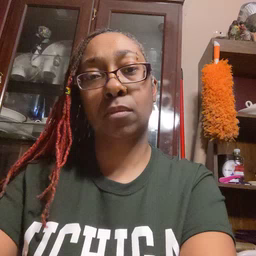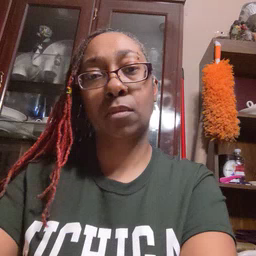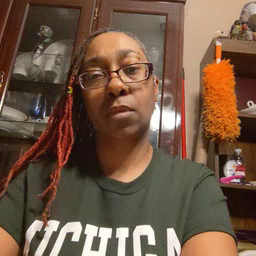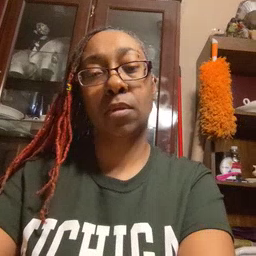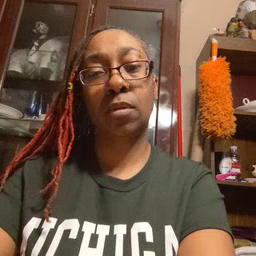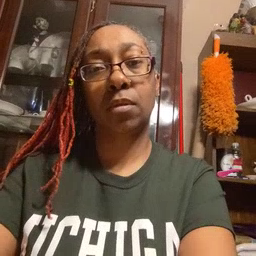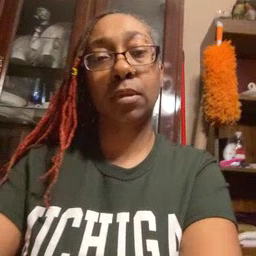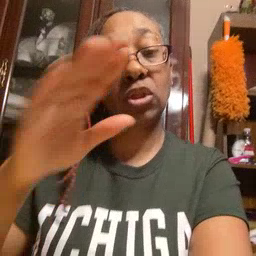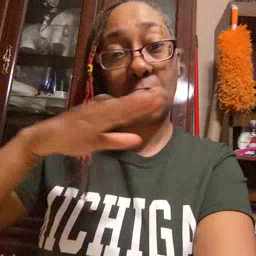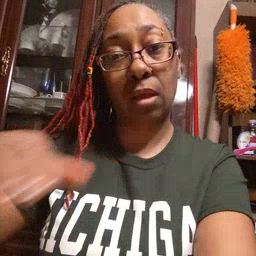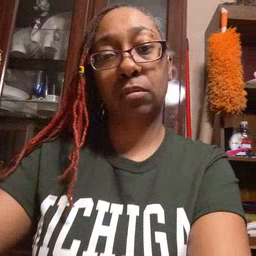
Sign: child